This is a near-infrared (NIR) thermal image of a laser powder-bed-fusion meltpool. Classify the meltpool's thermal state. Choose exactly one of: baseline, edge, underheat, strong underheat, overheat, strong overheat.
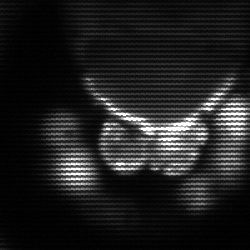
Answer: baseline